Field crop: tomato
Growth stage: 1
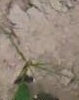
Species: cyperus